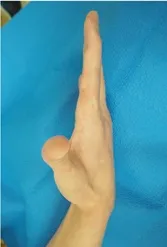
G
) At 7 years and 9 months after the replantation, the patient achieved full extension of the proximal interphalangeal joint.
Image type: medical_photograph (other_medical_photograph)